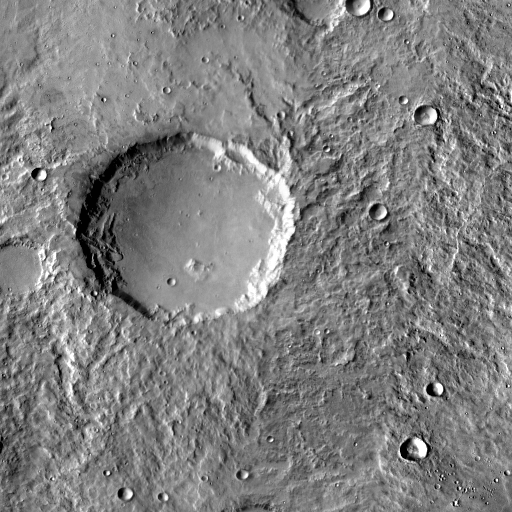
Crater classes present: Background, Other, Buried, Secondary